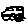
Label: car